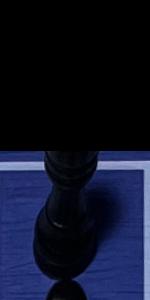
Label: Rook_Black